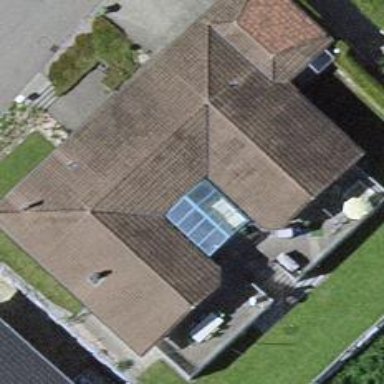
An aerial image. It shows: Simple and straightforward house.